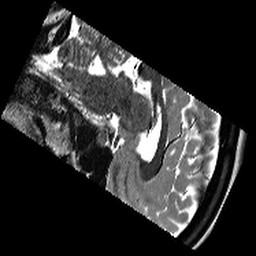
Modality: T2w
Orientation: sagittal